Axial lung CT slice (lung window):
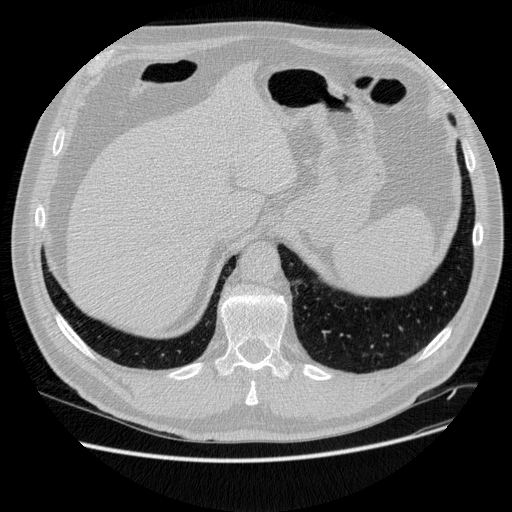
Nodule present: no